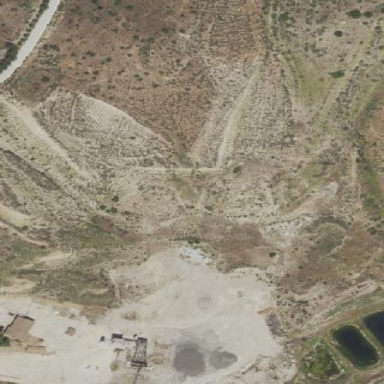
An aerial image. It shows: Quarry area.